Question: I'm trying to create a Bitmap programmatically and am finding drawing a shadowed Rect is ignoring the color arg passed in. I've simplified things down to this case - the code just draws a rotated blue square which is supposed to have a grey shadow, but the shadow is always blue:
'''
main.xml:
<?xml version="1.0" encoding="utf-8"?>
<LinearLayout xmlns:android="http://schemas.android.com/apk/res/android"
android:orientation="vertical"
android:layout_width="fill_parent"
android:layout_height="fill_parent"
android:background="#fff"
android:padding="40dp"
>
</LinearLayout>
RotateRectShadowActivity.java:
public class RotateRectShadowActivity extends Activity {
private LinearLayout mMainLayout;
private ImageView mImageView;
@Override
public void onCreate(Bundle savedInstanceState) {
super.onCreate(savedInstanceState);
LayoutInflater factory = LayoutInflater.from( this );
mMainLayout = (LinearLayout) factory.inflate( R.layout.main, null );
mImageView = new ImageView(this);
Rect rect = new Rect(0, 0, 300, 300);
Bitmap outerBm = Bitmap.createBitmap(
rect.width(), rect.height(), Bitmap.Config.ARGB_8888);
Bitmap innerBm = Bitmap.createBitmap(
rect.width()-50, rect.height()-50, Bitmap.Config.ARGB_8888);
Canvas outerCanvas = new Canvas(outerBm);
Canvas innerCanvas = new Canvas(innerBm);
outerCanvas.rotate(3);
rect.left += 25;
rect.top += 25;
rect.right += 25;
rect.bottom += 25;
Paint shadowPaint = new Paint();
shadowPaint.setShadowLayer(12, 12, 12, 0xFF555555);
shadowPaint.setColor(0xFF555555);
innerCanvas.drawRect(rect, shadowPaint);
Paint rectPaint = new Paint();
rectPaint.setColor(Color.BLUE);
innerCanvas.drawRect(rect, rectPaint);
outerCanvas.drawBitmap(innerBm, 0, 0, shadowPaint);
mImageView.setImageBitmap(outerBm);
mMainLayout.addView(mImageView);
setContentView(mMainLayout);
}
}
'''

I don't see why the call to outerCanvas.drawBitmap(innerBm, 0, 0, shadowPaint); needs a Paint at all, since I'm trying to draw the shadow on the innerBm itself, via innerCanvas, but when I pass null in there's no shadow at all.
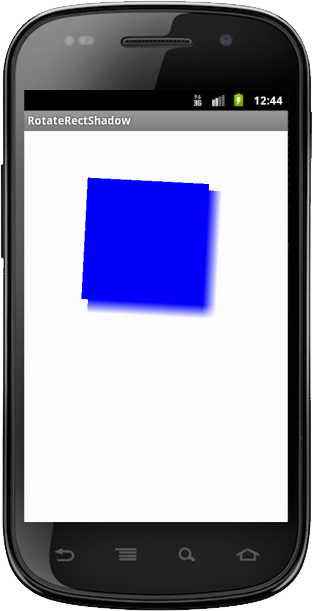
Answer: You have made your inner bitmap too small and it custs the edges of the rectange. Try this:
'''
Bitmap outerBm = Bitmap.createBitmap(
rect.width(), rect.height(), Bitmap.Config.ARGB_8888);
Bitmap innerBm = Bitmap.createBitmap(
rect.width() + 50, rect.height() + 50, Bitmap.Config.ARGB_8888);
Canvas outerCanvas = new Canvas(outerBm);
Canvas innerCanvas = new Canvas(innerBm);
outerCanvas.rotate(3);
rect.left += 25;
rect.top += 25;
rect.right -= 25;
rect.bottom -= 25;
Paint shadowPaint = new Paint();
shadowPaint.setColor(Color.BLUE);;
shadowPaint.setShadowLayer(12, 12, 12, 0xFF555555);
innerCanvas.drawRect(rect, shadowPaint);
outerCanvas.drawBitmap(innerBm, 0, 0, null);
'''